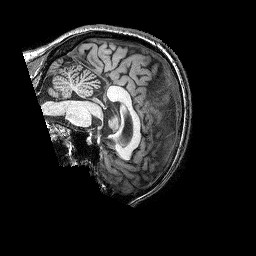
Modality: T1w
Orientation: sagittal
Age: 49
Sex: male
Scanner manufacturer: siemens
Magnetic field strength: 3 T
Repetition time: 2.25 s
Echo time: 0.00452 s